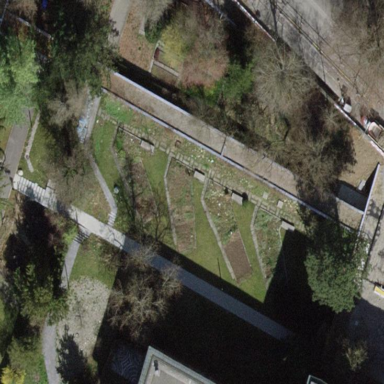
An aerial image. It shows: View of roof of building.